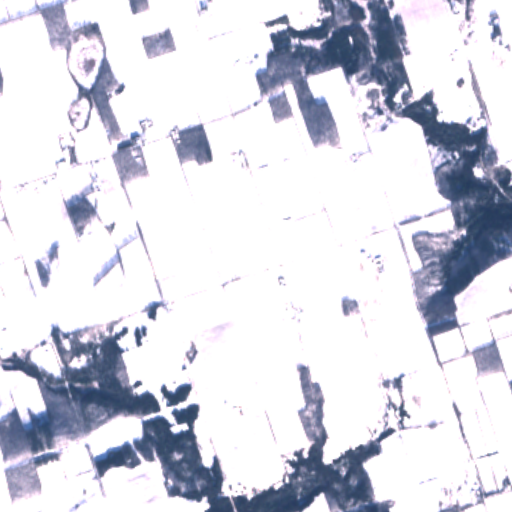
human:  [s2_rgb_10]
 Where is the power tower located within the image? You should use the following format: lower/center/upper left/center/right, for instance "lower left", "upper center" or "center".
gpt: The power tower is located in the lower right of the image.
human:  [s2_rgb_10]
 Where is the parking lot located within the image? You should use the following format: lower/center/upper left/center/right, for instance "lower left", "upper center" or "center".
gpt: There is no parking lot in the image.